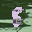
Label: 8